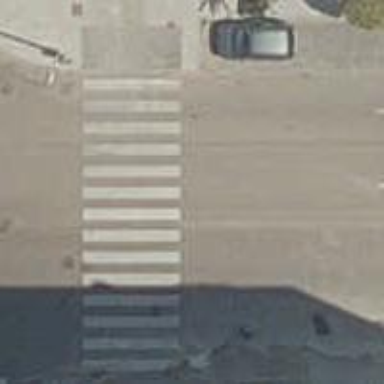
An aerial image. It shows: Uncontrolled road crossing.